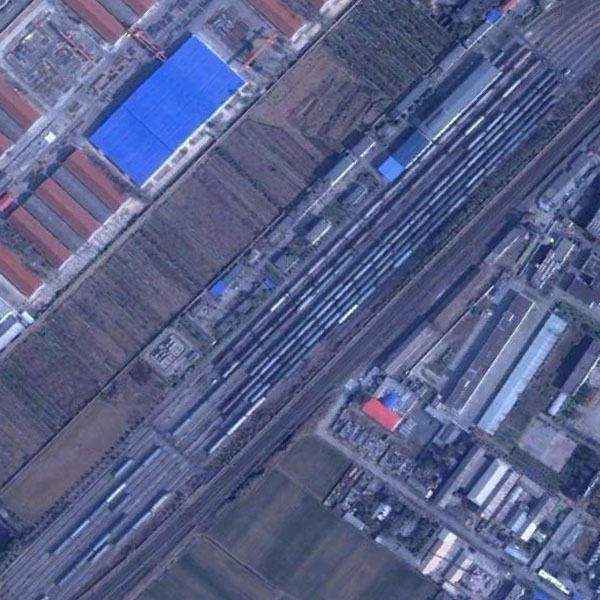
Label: railwayStation